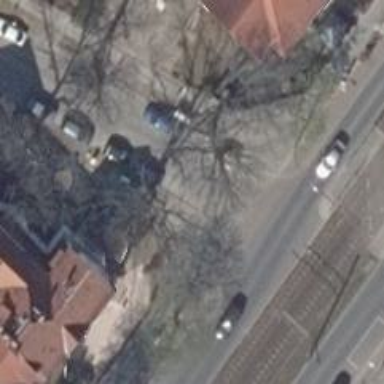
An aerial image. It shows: Residential road with sidewalks on both sides.